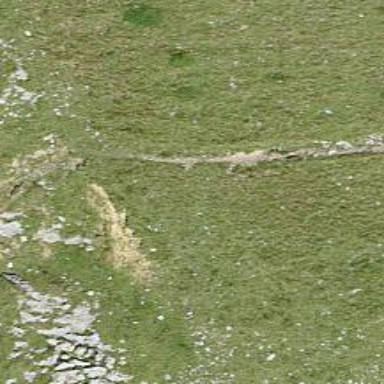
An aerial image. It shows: Path.